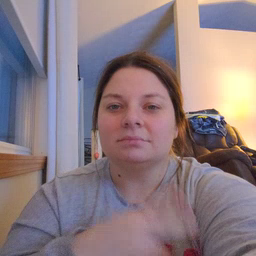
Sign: frog